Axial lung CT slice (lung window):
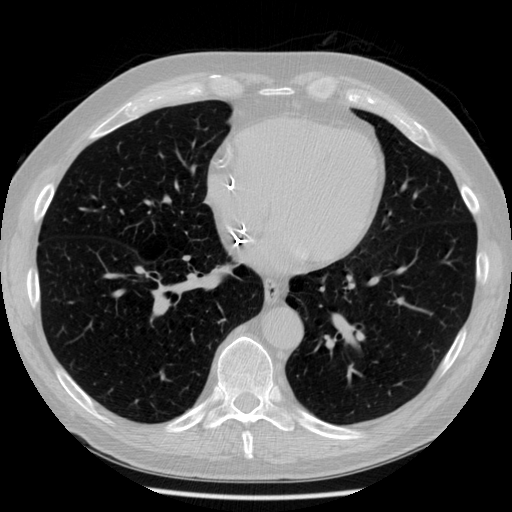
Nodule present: no